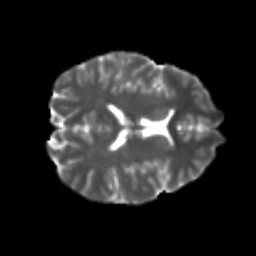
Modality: T2w
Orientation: axial
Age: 22
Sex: female
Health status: healthy
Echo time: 0.074 s